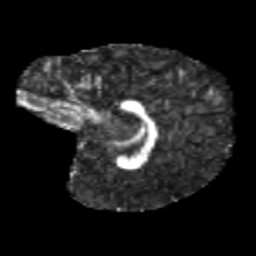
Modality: FA
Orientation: sagittal
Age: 10
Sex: male
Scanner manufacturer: siemens
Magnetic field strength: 3 T
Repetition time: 3.8 s
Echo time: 0.07 s